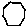
Label: hexagon